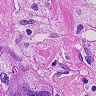
Metastatic tissue present: yes